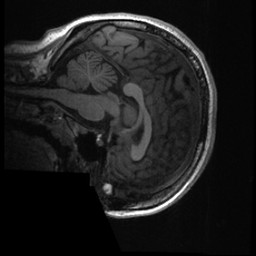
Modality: T1w
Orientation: sagittal